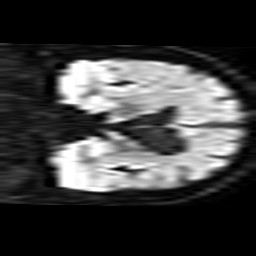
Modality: TRACE
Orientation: coronal
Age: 66
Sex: male
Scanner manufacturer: philips
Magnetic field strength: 1.5 T
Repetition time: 4.78 s
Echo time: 0.07764 s